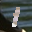
Label: 1